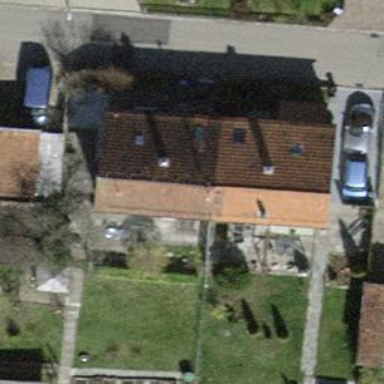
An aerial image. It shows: Semi-detached house.